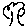
Label: tree